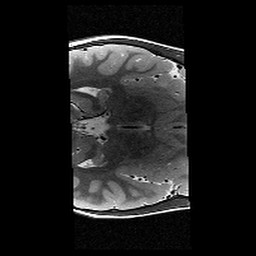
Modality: T2w
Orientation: axial
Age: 9
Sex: female
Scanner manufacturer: siemens
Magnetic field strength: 3 T
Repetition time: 9.23 s
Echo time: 0.067 s